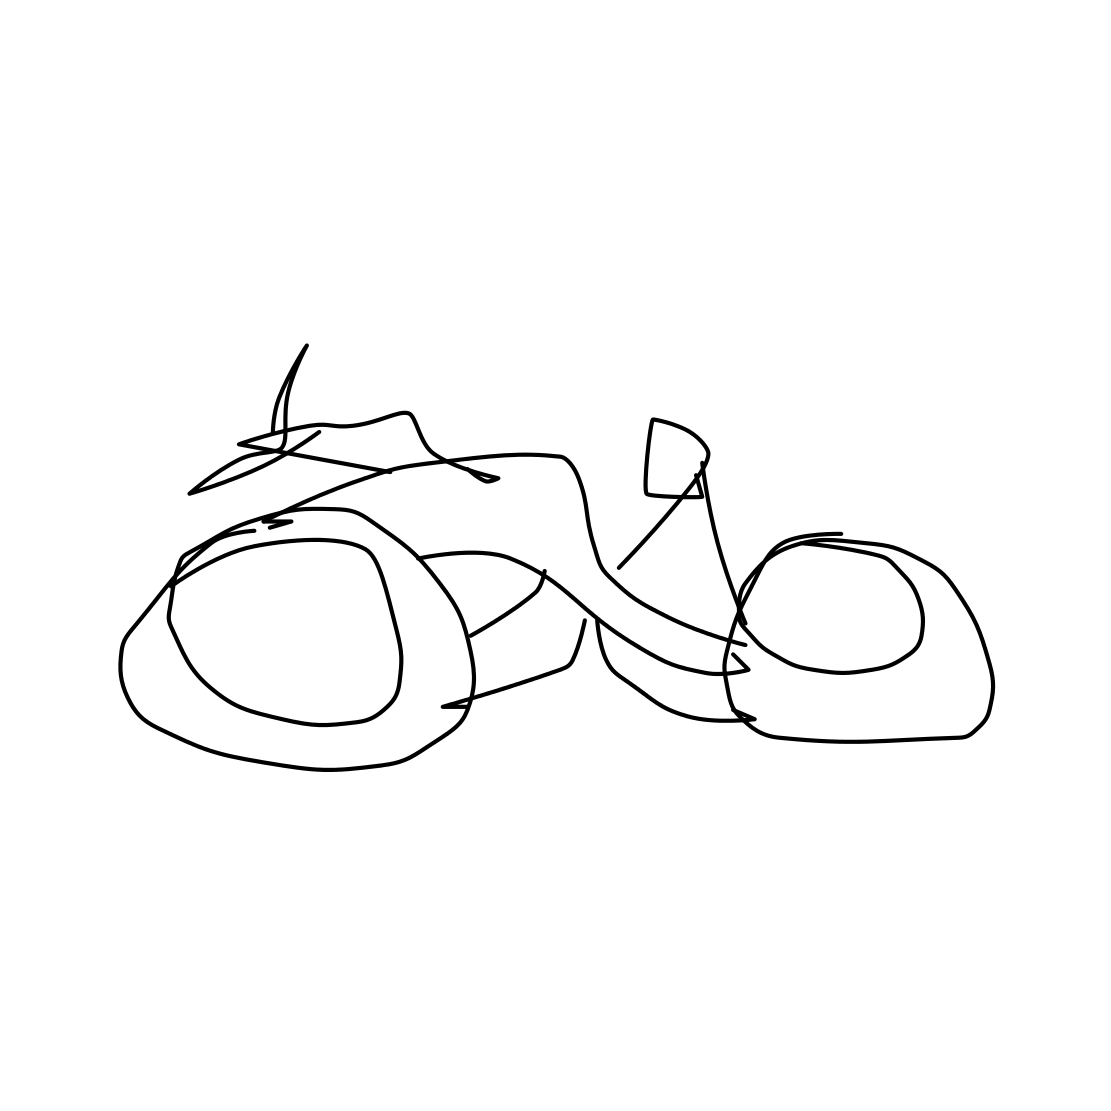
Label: motorbike